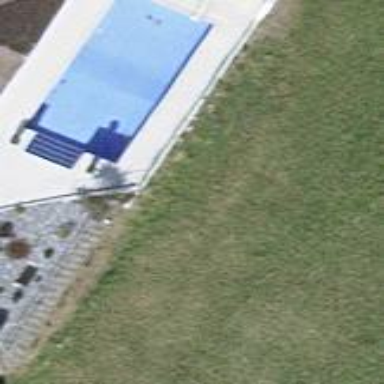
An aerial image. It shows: Swimming pool located in leisure land.